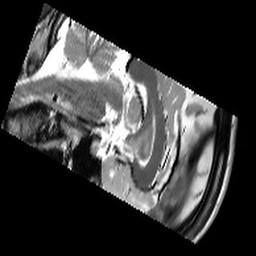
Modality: T2w
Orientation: sagittal
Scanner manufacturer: siemens
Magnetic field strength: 3 T
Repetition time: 10.64 s
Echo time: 0.05 s